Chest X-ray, PA view. Patient: 69 years old, sex M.
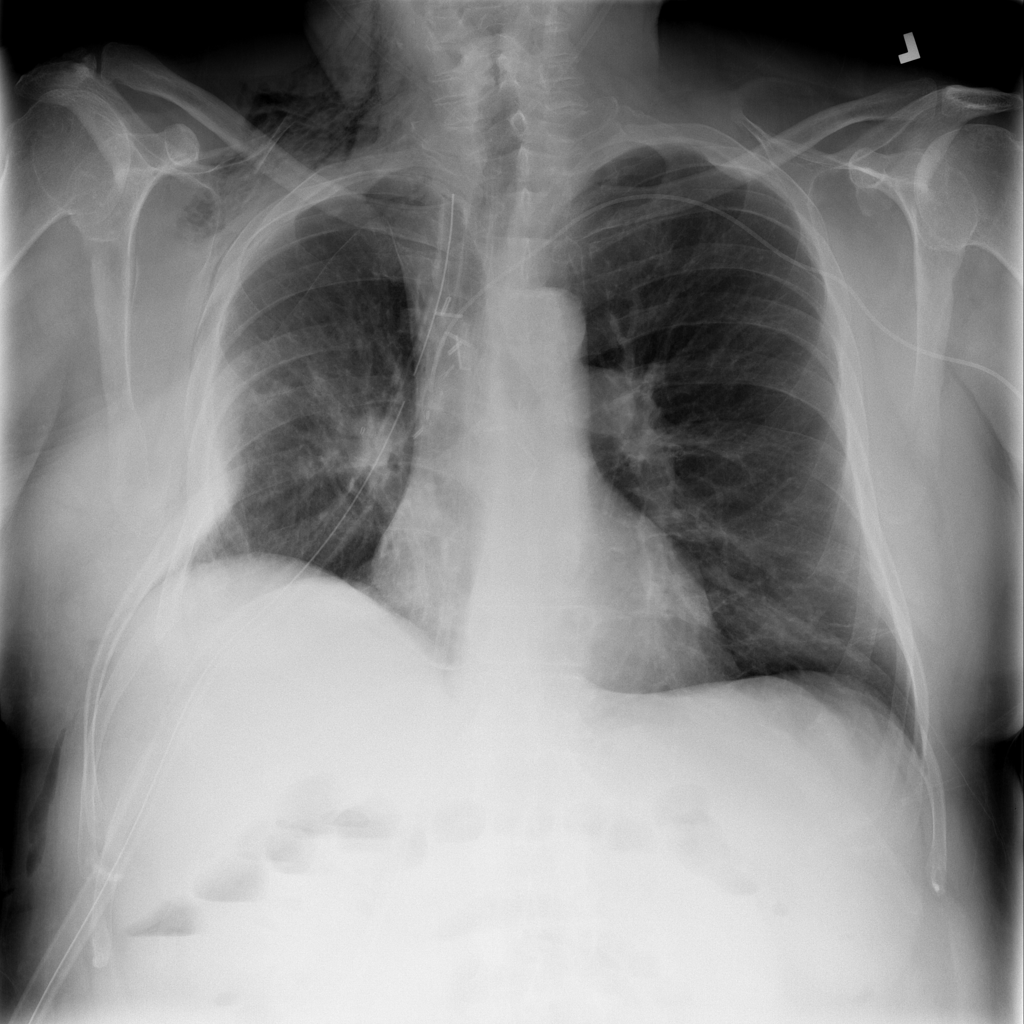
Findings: Atelectasis, Emphysema, Mass